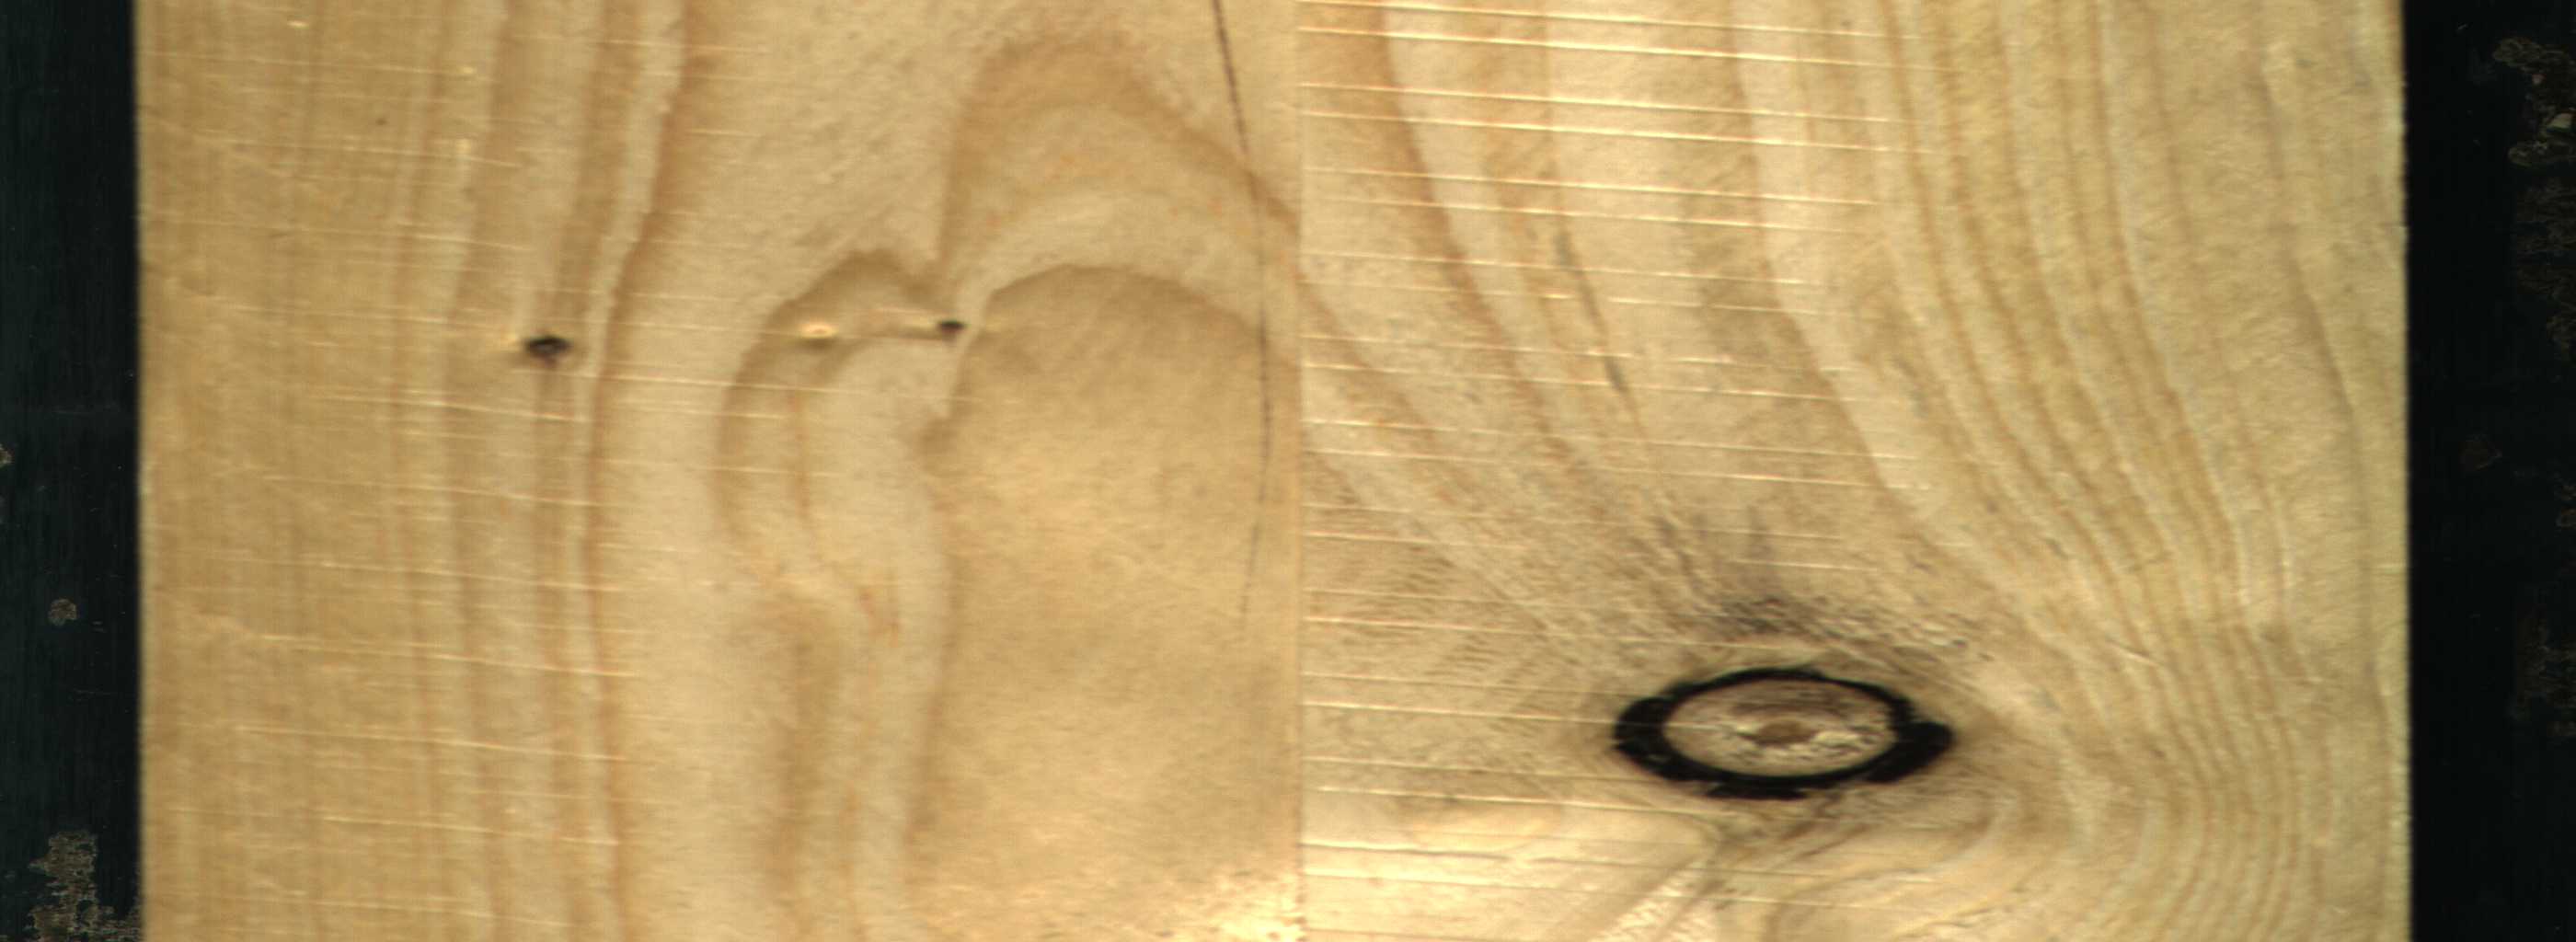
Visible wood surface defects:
Crack
Dead_Knot
Live_Knot
Live_Knot